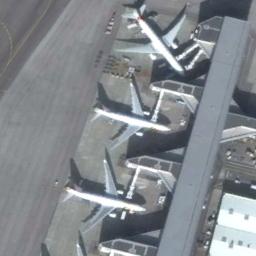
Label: airplane